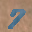
Label: 7